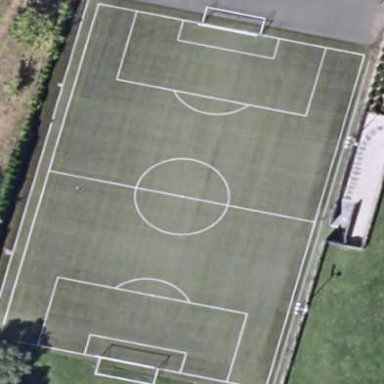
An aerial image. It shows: Pitch designated as leisure land.